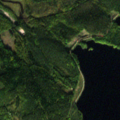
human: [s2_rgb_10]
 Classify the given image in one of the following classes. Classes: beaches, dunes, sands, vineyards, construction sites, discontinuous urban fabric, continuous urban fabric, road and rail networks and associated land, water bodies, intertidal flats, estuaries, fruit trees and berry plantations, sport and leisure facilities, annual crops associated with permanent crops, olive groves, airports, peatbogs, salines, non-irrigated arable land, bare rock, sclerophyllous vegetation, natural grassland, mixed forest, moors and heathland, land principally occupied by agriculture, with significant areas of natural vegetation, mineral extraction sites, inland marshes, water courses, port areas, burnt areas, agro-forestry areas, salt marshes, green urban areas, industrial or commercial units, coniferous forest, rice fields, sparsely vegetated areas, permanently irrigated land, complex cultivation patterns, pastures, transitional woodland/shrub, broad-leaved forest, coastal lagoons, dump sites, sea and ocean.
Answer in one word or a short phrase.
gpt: coniferous forest, mixed forest, water bodies